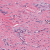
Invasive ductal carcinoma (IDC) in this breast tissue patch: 0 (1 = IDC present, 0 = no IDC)